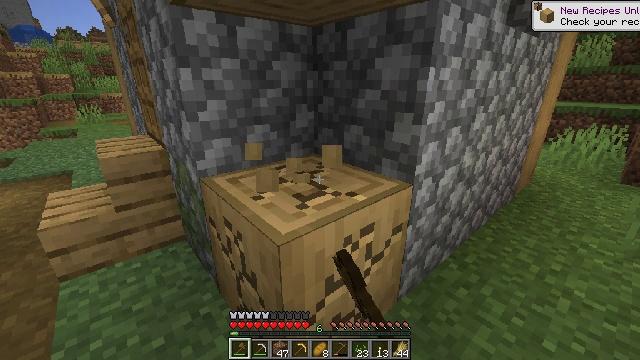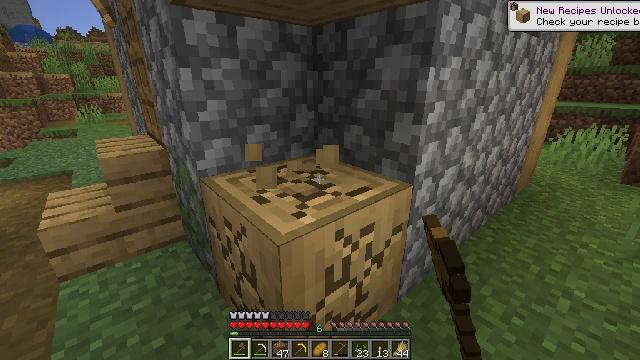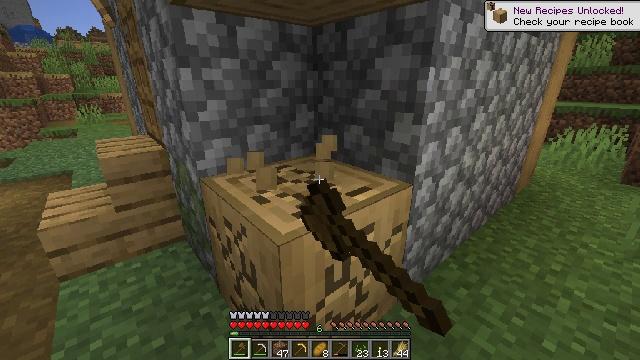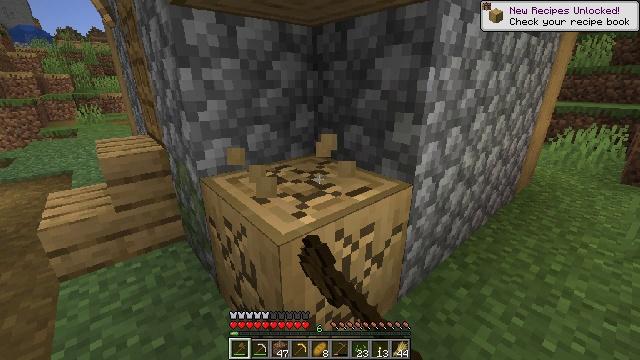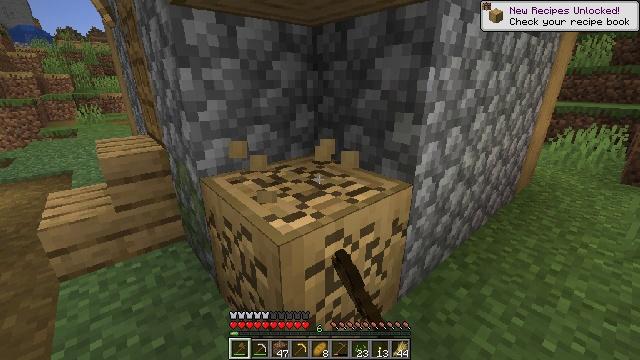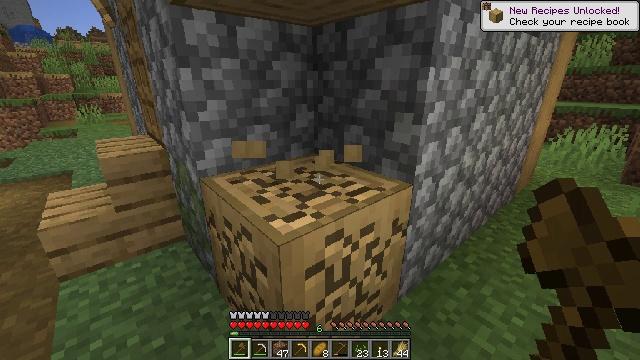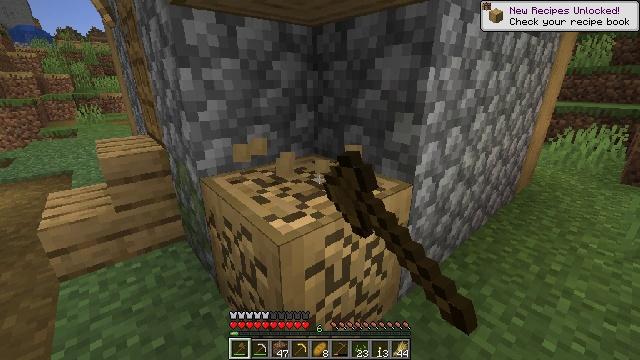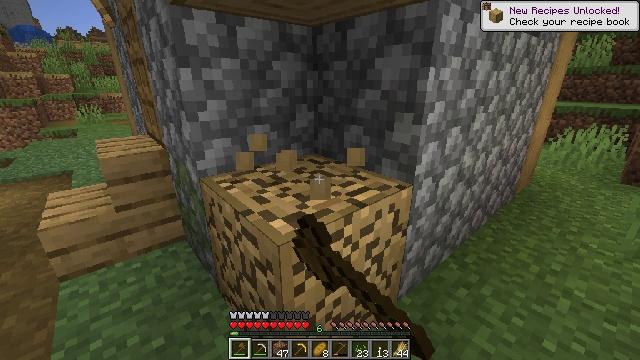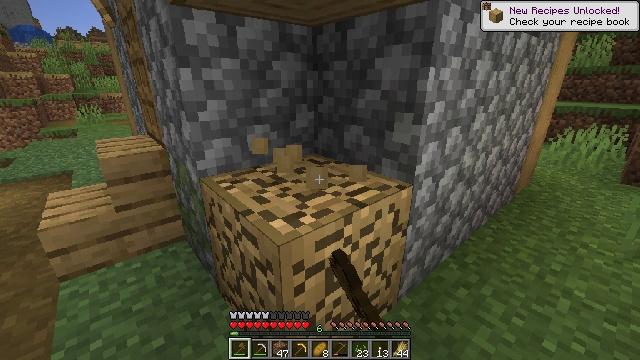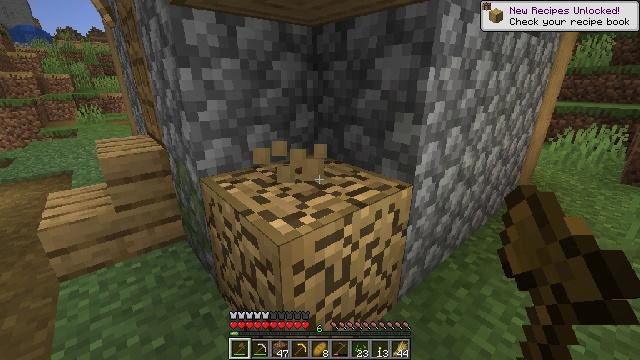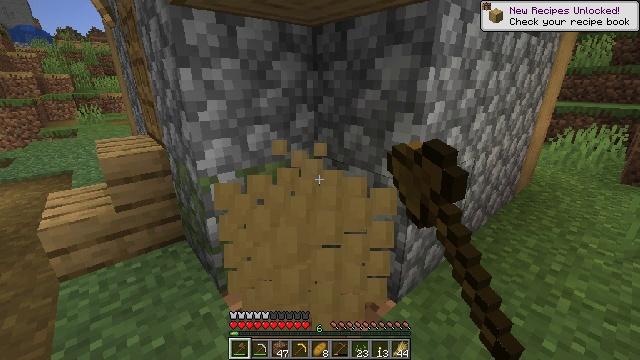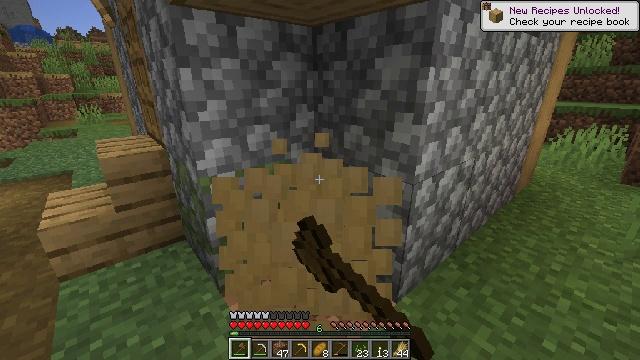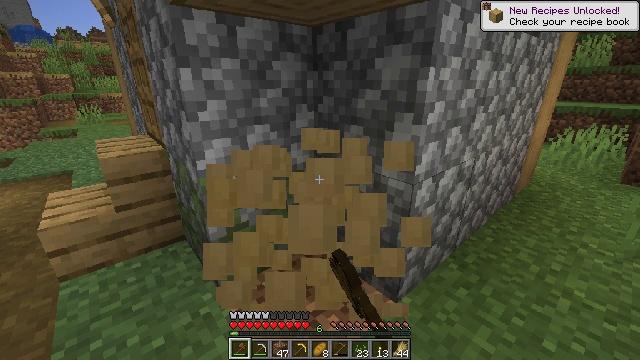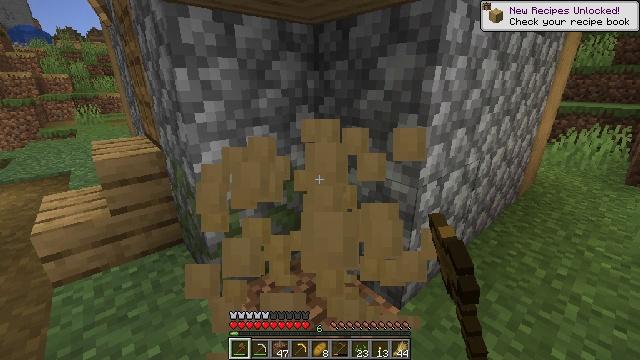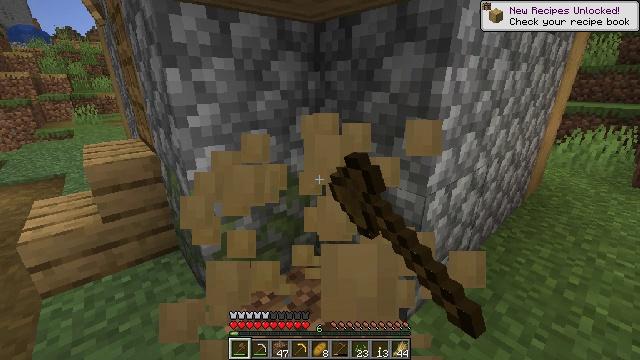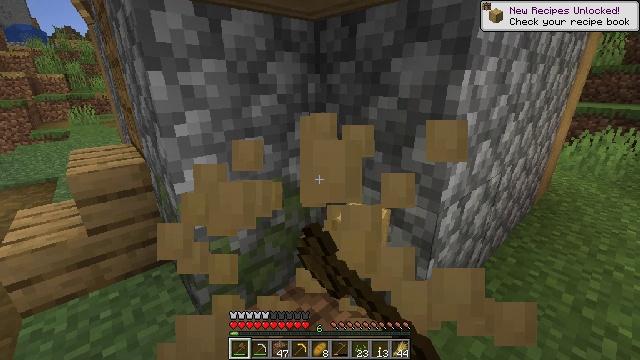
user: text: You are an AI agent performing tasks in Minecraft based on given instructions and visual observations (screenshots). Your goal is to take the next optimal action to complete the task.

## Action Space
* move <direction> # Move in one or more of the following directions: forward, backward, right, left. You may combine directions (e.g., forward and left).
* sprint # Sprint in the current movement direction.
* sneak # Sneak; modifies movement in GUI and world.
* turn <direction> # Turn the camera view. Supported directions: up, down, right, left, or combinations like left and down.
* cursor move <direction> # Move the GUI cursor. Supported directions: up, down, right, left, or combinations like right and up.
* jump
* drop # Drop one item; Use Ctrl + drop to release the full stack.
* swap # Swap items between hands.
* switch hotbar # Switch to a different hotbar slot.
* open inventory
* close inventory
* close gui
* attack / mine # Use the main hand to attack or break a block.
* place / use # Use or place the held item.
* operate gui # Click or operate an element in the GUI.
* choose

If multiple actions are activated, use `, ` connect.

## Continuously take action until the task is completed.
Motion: motion action
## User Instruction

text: Attack the stripped oak log to collect it.
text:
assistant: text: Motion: attack / mine
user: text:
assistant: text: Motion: attack / mine
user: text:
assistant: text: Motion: attack / mine
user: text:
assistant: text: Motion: attack / mine
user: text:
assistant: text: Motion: attack / mine
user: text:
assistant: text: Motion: attack / mine
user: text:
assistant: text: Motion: attack / mine
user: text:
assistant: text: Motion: attack / mine
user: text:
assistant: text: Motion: attack / mine
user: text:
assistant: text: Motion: attack / mine
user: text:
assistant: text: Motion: attack / mine
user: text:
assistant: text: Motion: attack / mine
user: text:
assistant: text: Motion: move forward, attack / mine
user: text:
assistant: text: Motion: move forward, attack / mine
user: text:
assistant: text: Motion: move forward, attack / mine
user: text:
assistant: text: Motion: move forward, attack / mine
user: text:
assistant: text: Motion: move forward, attack / mine
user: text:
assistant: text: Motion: move forward, turn left and up, attack / mine
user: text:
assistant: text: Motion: move forward, turn left and up, attack / mine
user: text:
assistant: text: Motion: turn left and up, attack / mine
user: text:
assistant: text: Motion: turn left and up, attack / mine
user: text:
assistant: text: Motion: turn up, attack / mine
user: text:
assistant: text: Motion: turn right and up, attack / mine
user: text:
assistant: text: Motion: turn right and up, attack / mine
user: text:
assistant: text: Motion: turn up, attack / mine
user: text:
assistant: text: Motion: attack / mine
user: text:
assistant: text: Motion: attack / mine
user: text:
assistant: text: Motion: attack / mine
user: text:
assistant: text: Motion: attack / mine
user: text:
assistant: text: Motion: attack / mine